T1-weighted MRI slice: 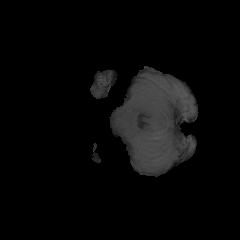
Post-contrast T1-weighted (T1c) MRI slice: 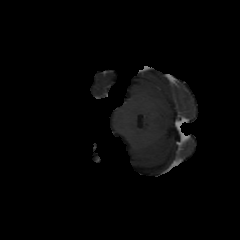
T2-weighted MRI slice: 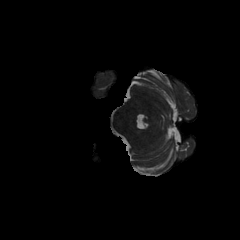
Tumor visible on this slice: no